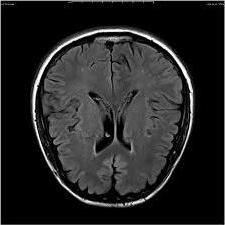
Label: notumor